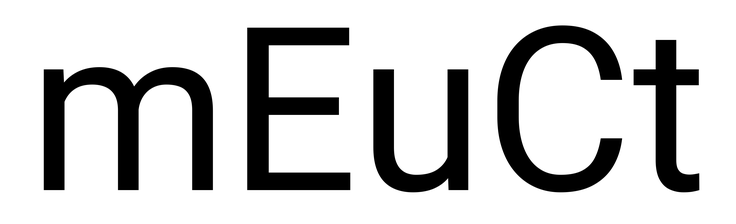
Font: Roboto_Regular